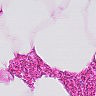
Metastatic tissue present: no